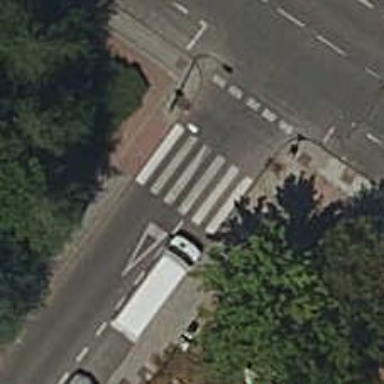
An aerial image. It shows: Footway crossing with marked asphalt surface.